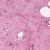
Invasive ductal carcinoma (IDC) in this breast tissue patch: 0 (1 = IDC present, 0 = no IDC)